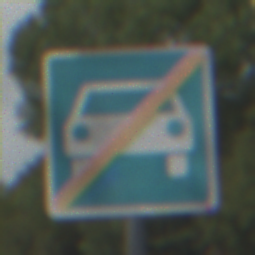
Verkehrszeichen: EndeKraftfahrstrasse
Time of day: Midday
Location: Outdoor (Nature)
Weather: PartlyCloudy
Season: NotSpecified
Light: Natural